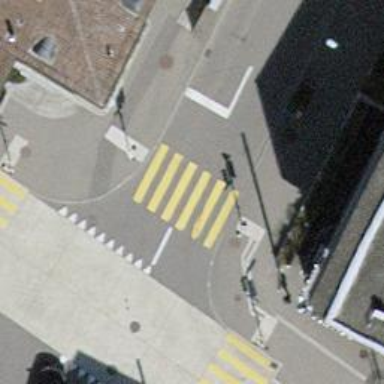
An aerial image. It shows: Footway with traffic signals at crossing.